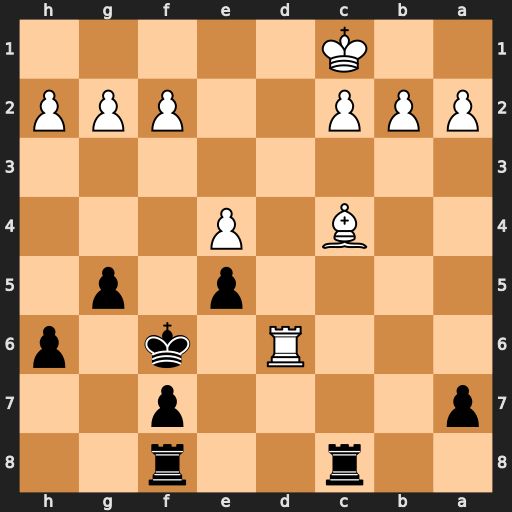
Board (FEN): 2r2r2/p4p2/3R1k1p/4p1p1/2B1P3/8/PPP2PPP/2K5
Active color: b
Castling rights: -
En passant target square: -
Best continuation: Ke7 Rxh6 Rxc4